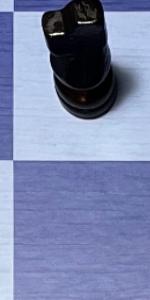
Label: Empty